Question: I have the following code. I want to remove the space between the buttons both horizontally and vertically. How to do that?
'''
<%@page contentType="text/html" pageEncoding="UTF-8"%>
<!DOCTYPE html>
<html>
<head>
<link rel="stylesheet" type="text/css" href="styles.css" />
<meta http-equiv="Content-Type" content="text/html; charset=UTF-8">
<title>The Main Page</title>
</head>
<body>
<table>
<tr>
<td><button></button></td>
<td><button></button></td>
<td><button></button></td>
<td><button></button></td>
<td><button></button></td>
<td><button></button></td>
<td><button></button></td>
<td><button></button></td>
</tr>
<tr>
<td><button></button></td>
<td><button></button></td>
<td><button></button></td>
<td><button></button></td>
<td><button></button></td>
<td><button></button></td>
<td><button></button></td>
<td><button></button></td>
</tr>
</table>
</body>
'''
The CSS code is
'''
root
{
display: block;
}
button
{
background-image:url('darkSquare.jpg');
width:50px;
height:50px;
}
'''

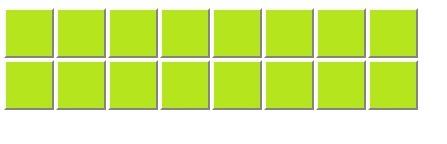
Answer: This is most likely being applied by the table itself. By default, a table will have ~3px spacing between cells, plus a padding for each cell (unless you removed them). Try something like this:
'''
table { border-collapse: collapse; border-spacing: 0 }
td { padding: 0 }
'''
<URL>
---
Buttons, by default, also have a border around them which is white on the top and left, and grey on the bottom and right, to create a push effect. They can easily be removed with:
'''
button { border: 0 }
'''
<URL>